Question: I have a wicket webapp and I would like to add a panel with some slide switches to control functionality, like this:

I can't find any examples of how this can be done in wicket - can anybody suggest anything? NB I need to use ajax to send API calls to the server when the user changes the value of the switch.
I think I'm using wicket 1.4.22.
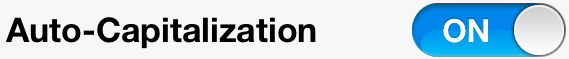
Answer: You can use any JS/CSS solution and just integrate it with Wicket to send the Ajax call when the value changes.
Here is one such JS solution: <URL>